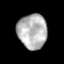
Tissue: prostate
Cell type: T cells
Senescence score: 0.2952
Nuclear area (px): 1004
Mean DAPI intensity: 179.803